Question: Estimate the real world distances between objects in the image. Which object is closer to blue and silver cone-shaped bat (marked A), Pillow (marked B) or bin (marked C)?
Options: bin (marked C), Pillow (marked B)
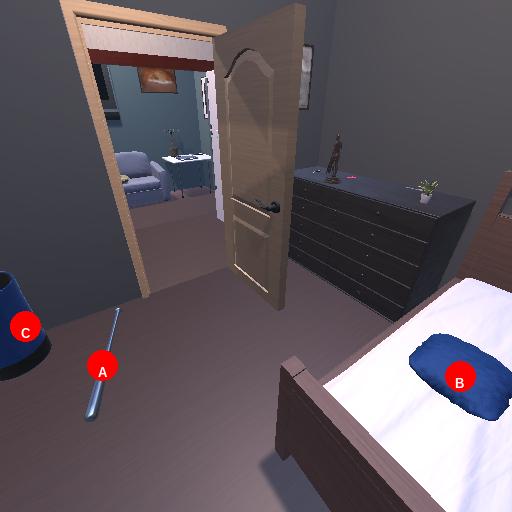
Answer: bin (marked C)